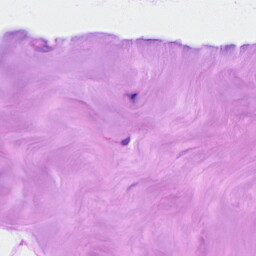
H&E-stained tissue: Breast